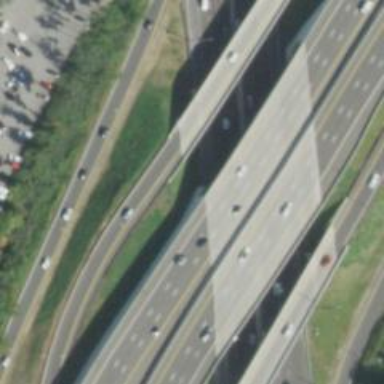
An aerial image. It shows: Urban freeway bridge over motorway.